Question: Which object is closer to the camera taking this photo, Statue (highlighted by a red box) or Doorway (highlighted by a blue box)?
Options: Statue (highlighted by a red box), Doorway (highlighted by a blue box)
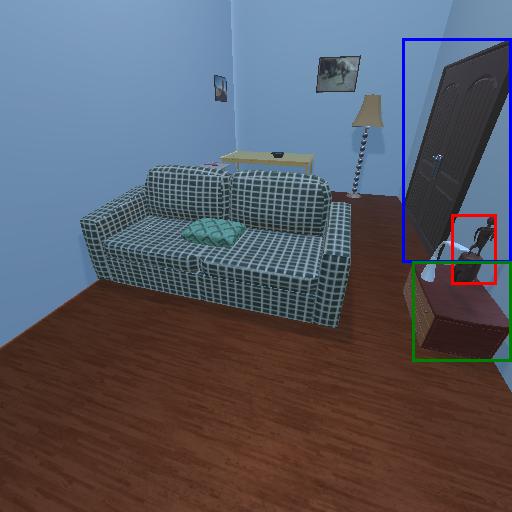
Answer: Statue (highlighted by a red box)